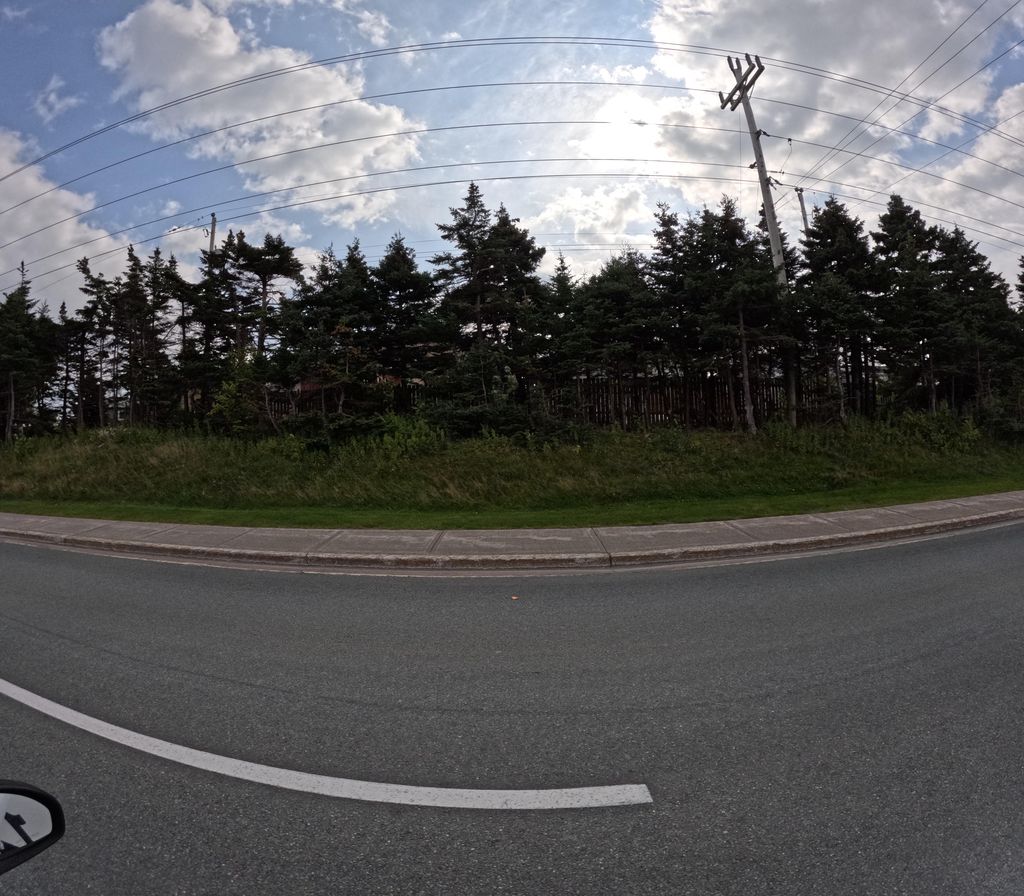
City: st_johns